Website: apple
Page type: receipt
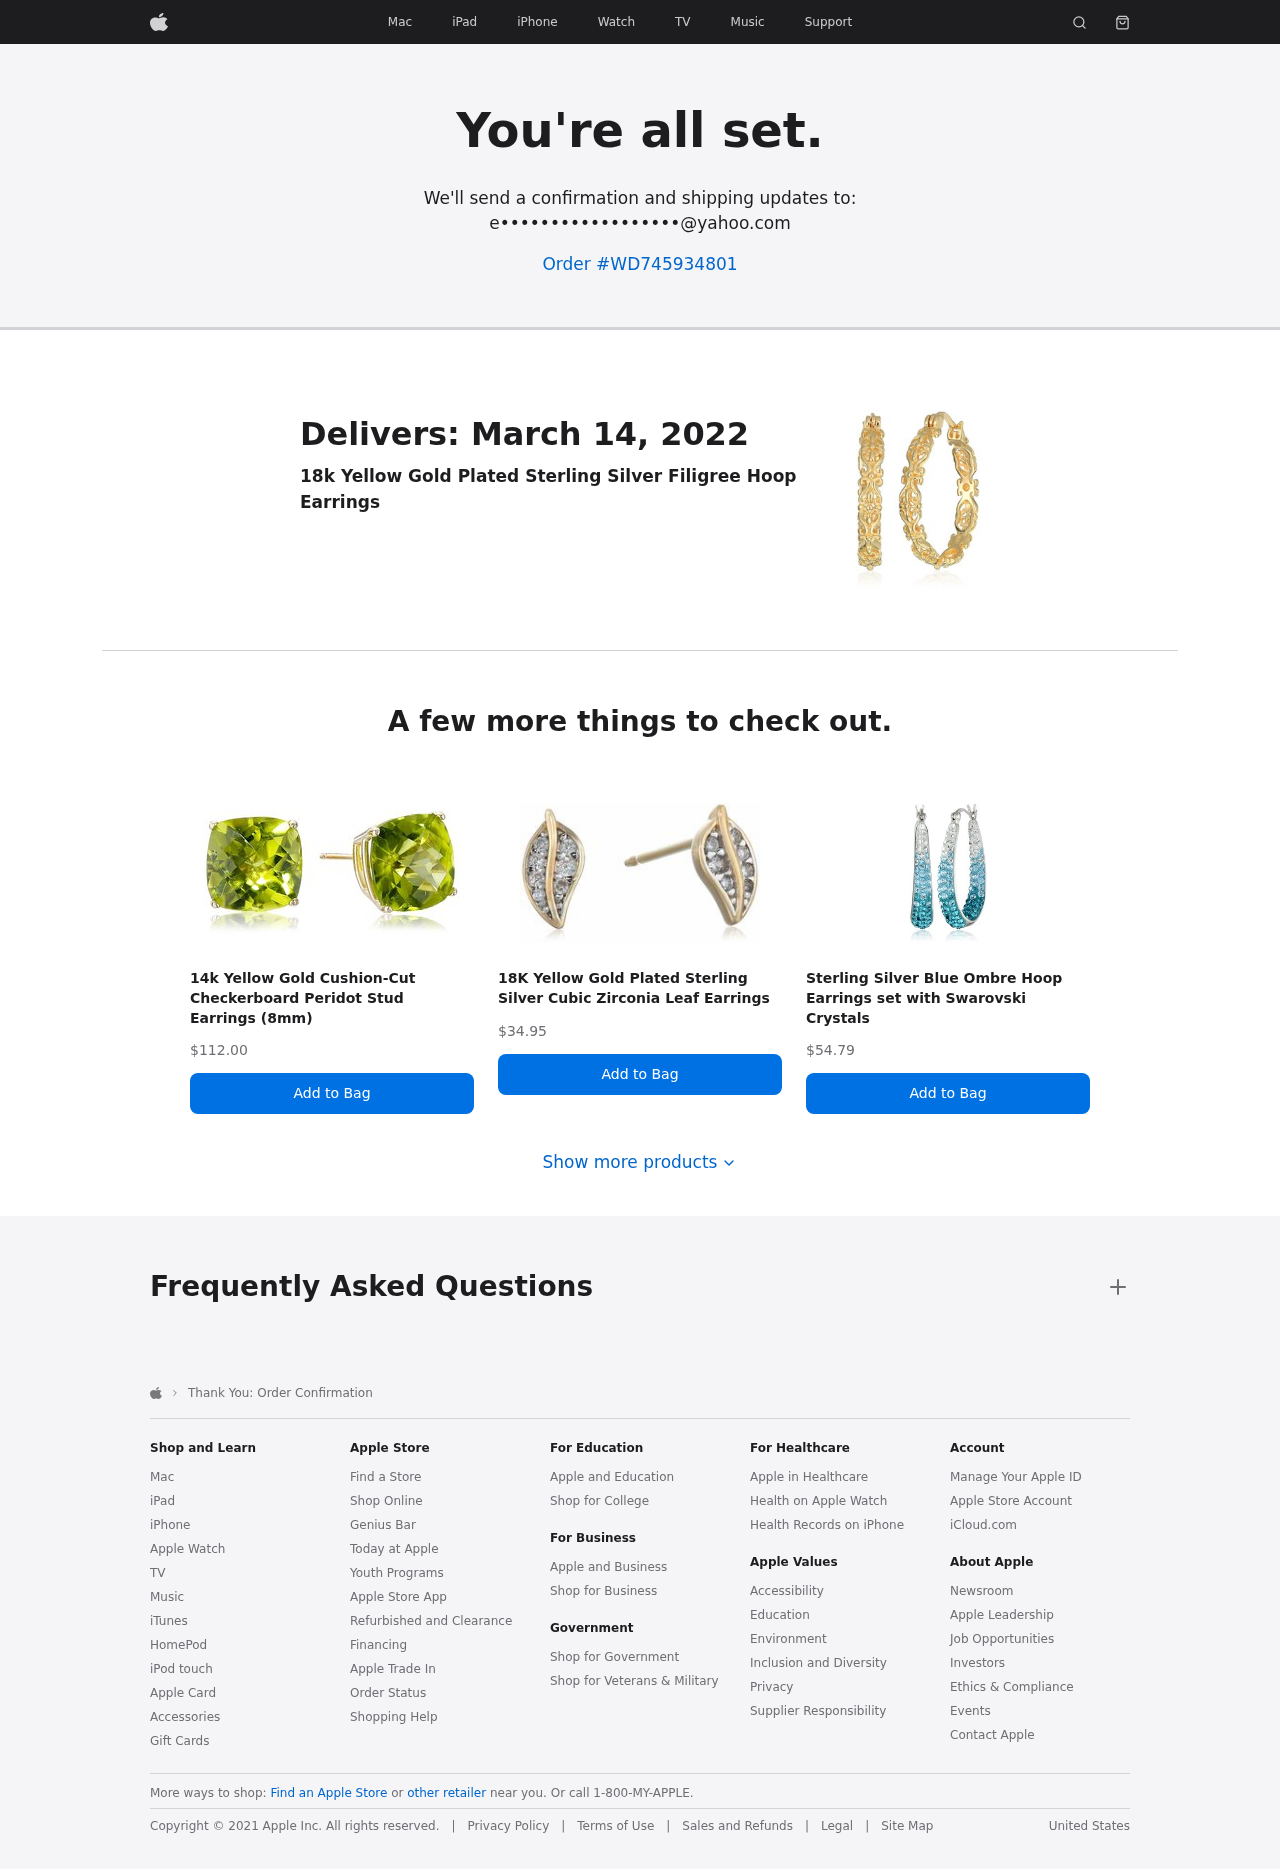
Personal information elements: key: PII_EMAIL
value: e••••••••••••••••••@yahoo.com
Product elements: key: PRODUCT1_NAME
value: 18k Yellow Gold Plated Sterling Silver Filigree Hoop Earrings
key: PRODUCT2_NAME
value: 14k Yellow Gold Cushion-Cut Checkerboard Peridot Stud Earrings (8mm)
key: PRODUCT2_PRICE
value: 112
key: PRODUCT3_NAME
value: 18K Yellow Gold Plated Sterling Silver Cubic Zirconia Leaf Earrings
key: PRODUCT3_PRICE
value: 34.95
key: PRODUCT4_NAME
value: Sterling Silver Blue Ombre Hoop Earrings set with Swarovski Crystals
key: PRODUCT4_PRICE
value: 54.79
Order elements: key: ORDER_ID
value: WD745934801
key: ORDER_DELIVERY_DATE
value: March 14, 2022